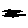
Label: zigzag